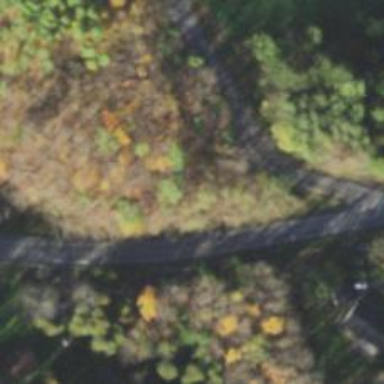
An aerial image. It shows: Abandoned railway.